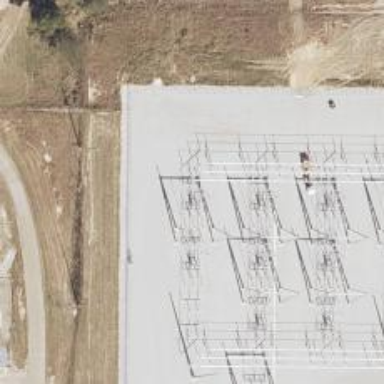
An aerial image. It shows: Switch for power supply.